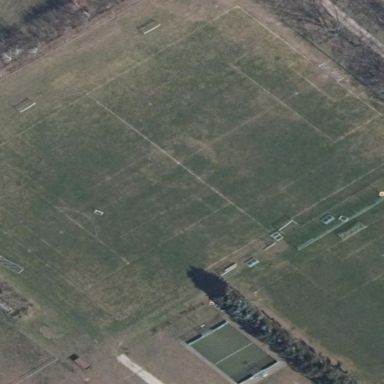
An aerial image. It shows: Soccer pitch for leisure land activities.